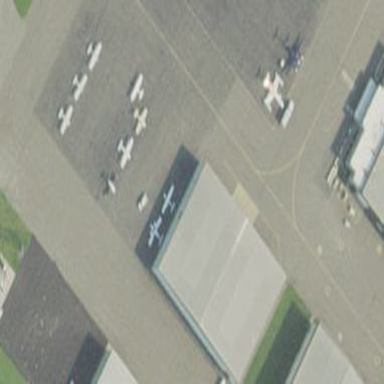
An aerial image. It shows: Building designed as airport hangar.